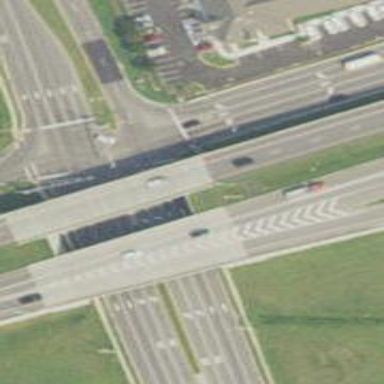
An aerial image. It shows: Motorway link.